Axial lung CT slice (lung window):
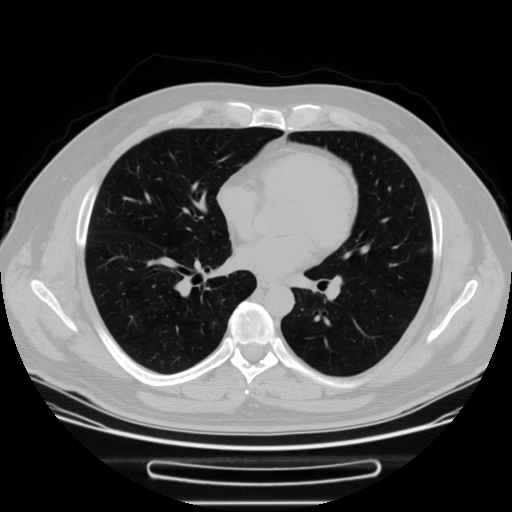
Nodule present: no